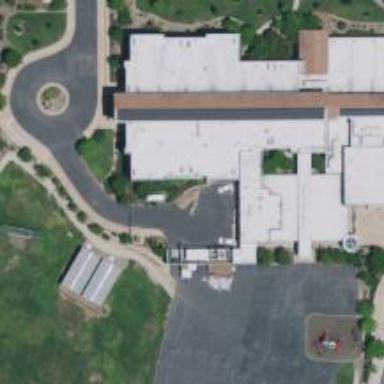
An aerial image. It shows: School.